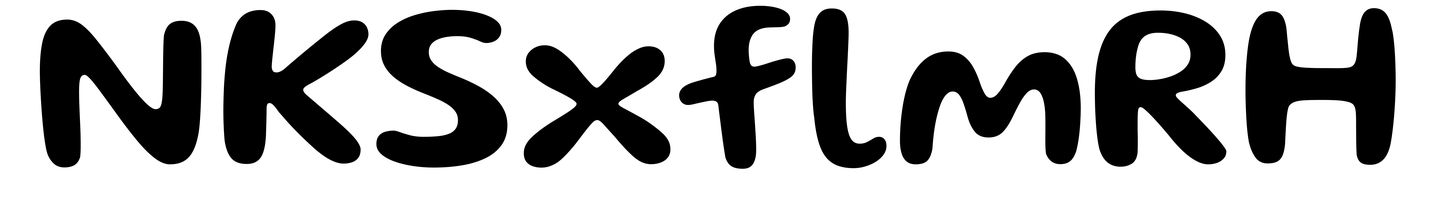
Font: Gluten_Medium